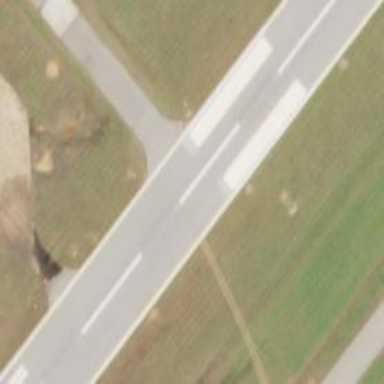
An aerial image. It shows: Runway surface made of asphalt at airport.